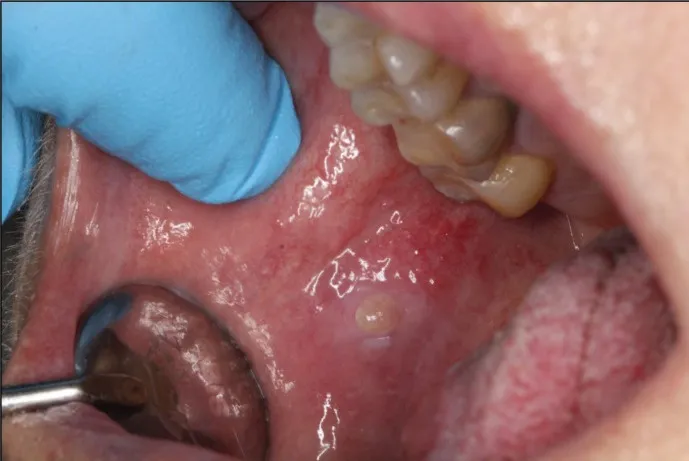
In September of 2018, a new, firm lesion of the right buccal mucosa could be observed.
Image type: pathology (fish)